Field crop: maize
Growth stage: 2
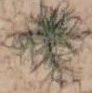
Species: salsola